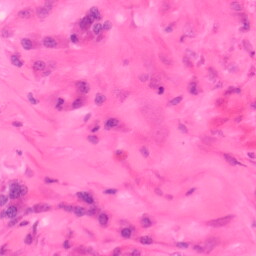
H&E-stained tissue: Colon